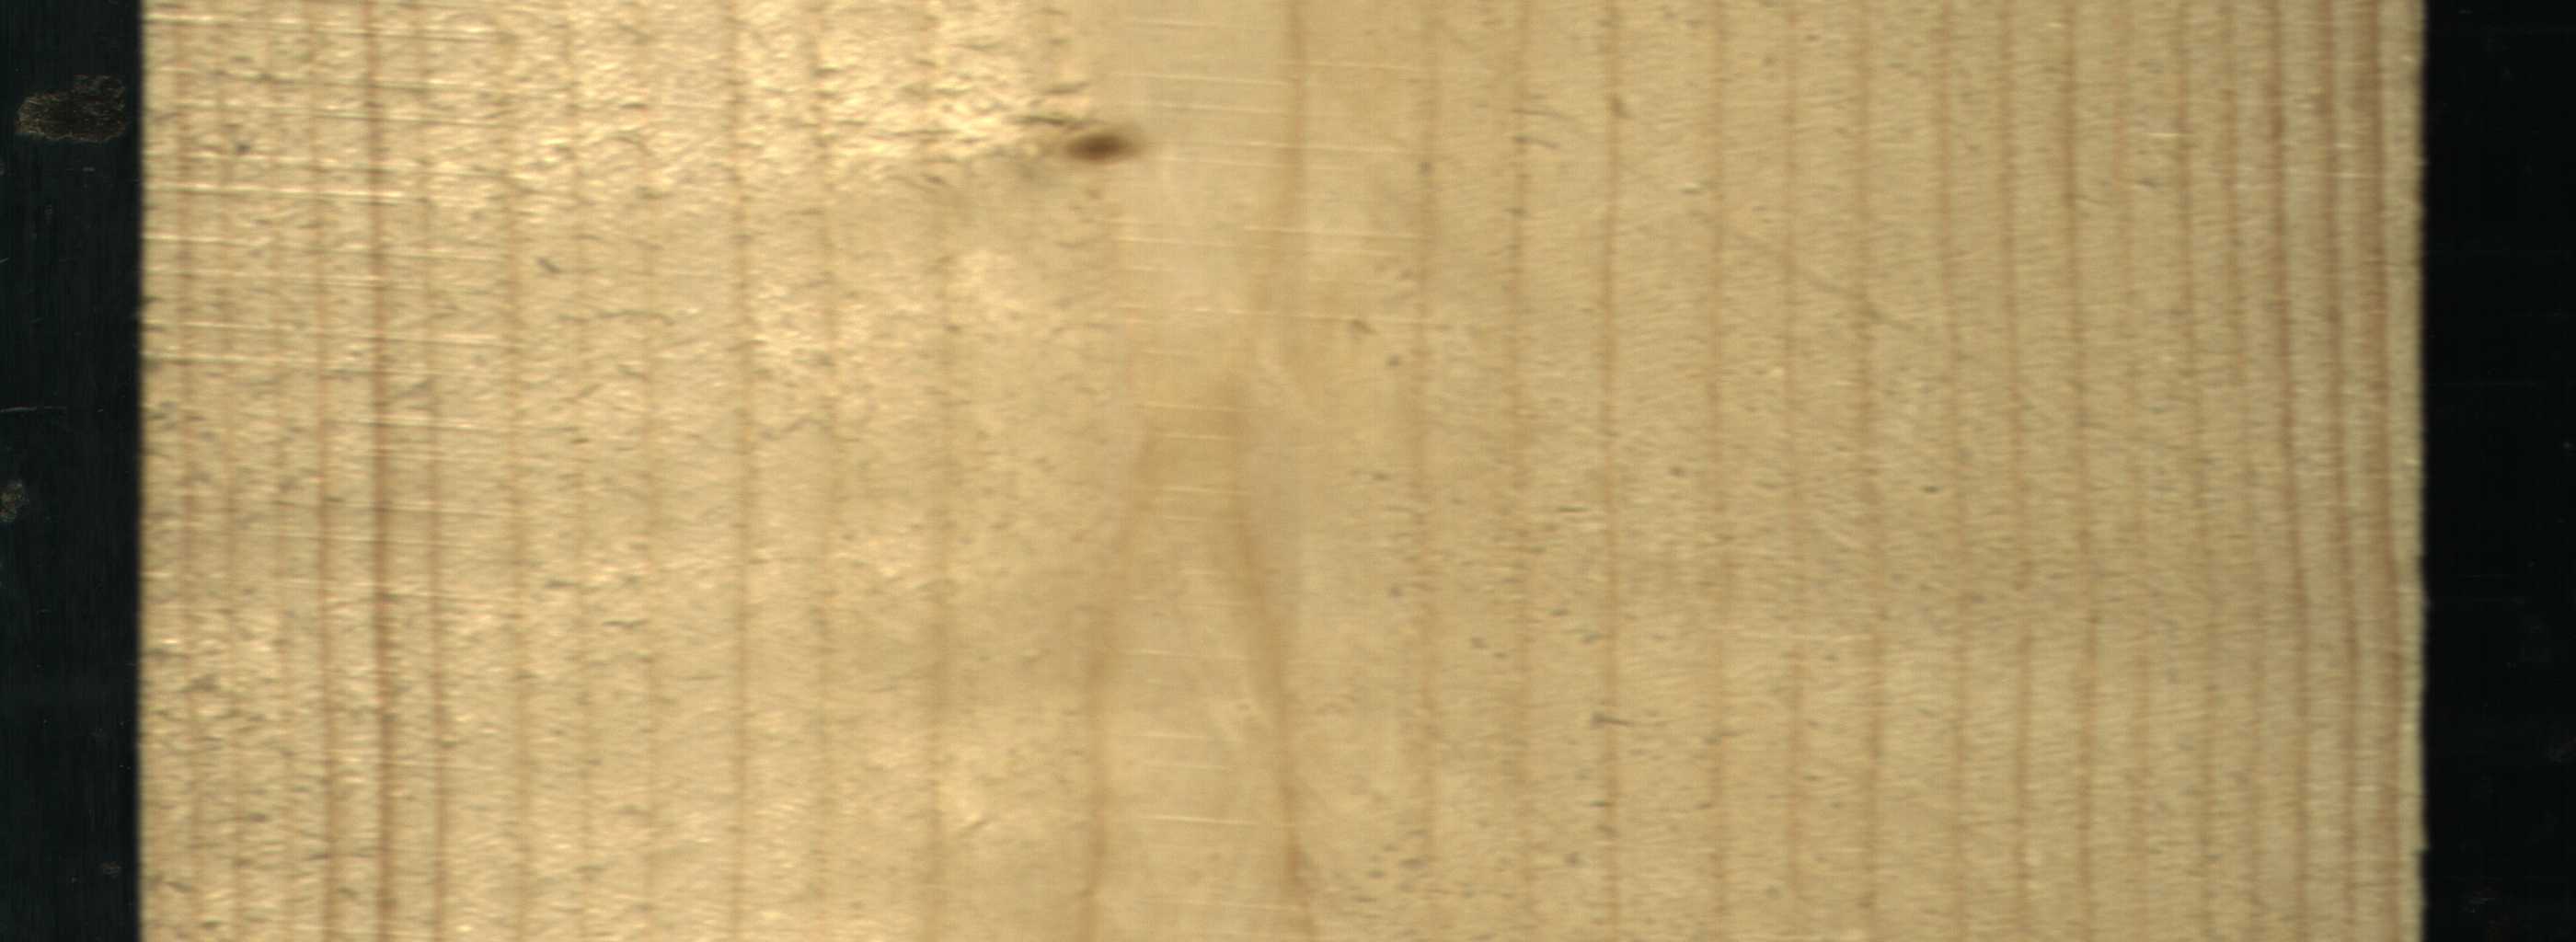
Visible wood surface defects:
Live_Knot